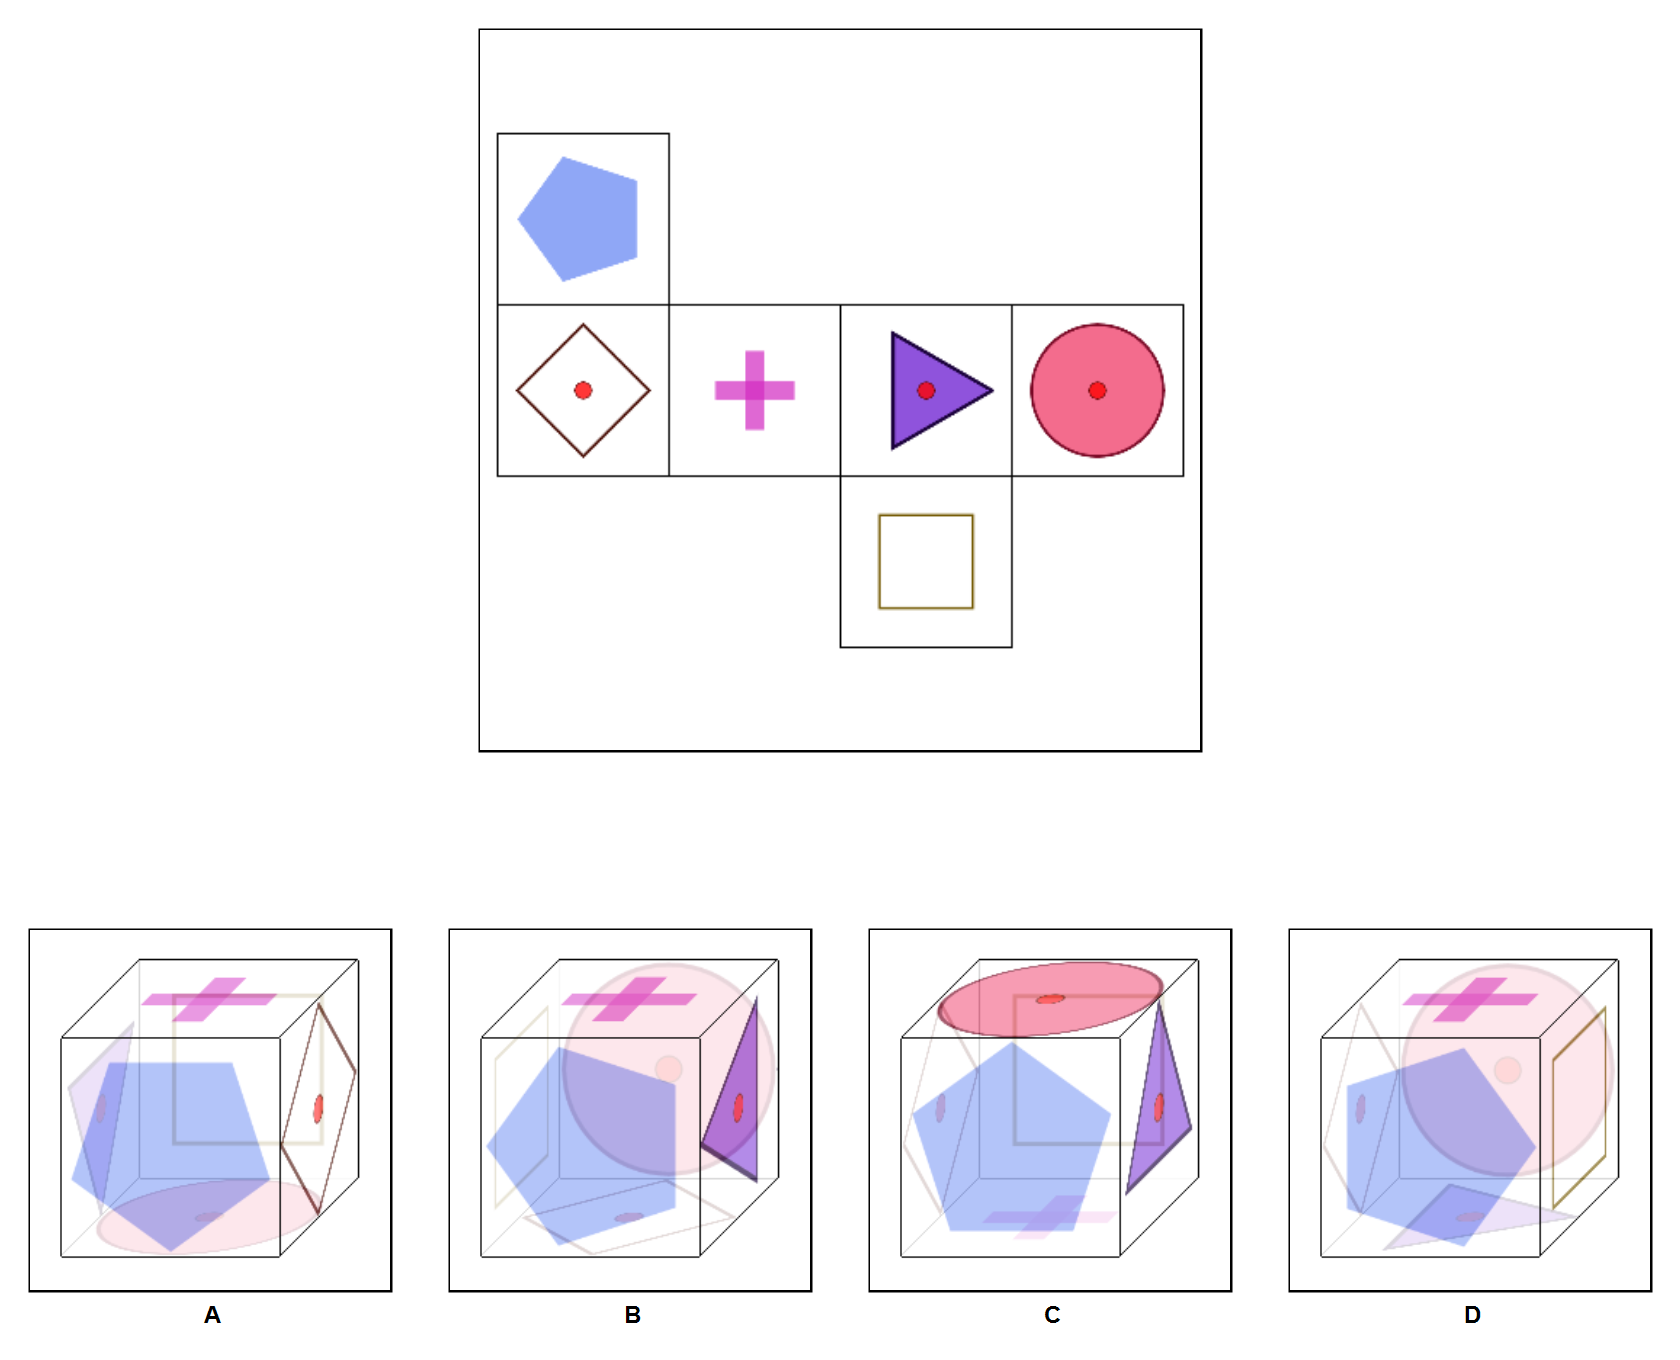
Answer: C